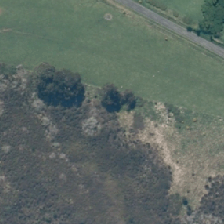
Land cover: herbaceous_freshwater_vege